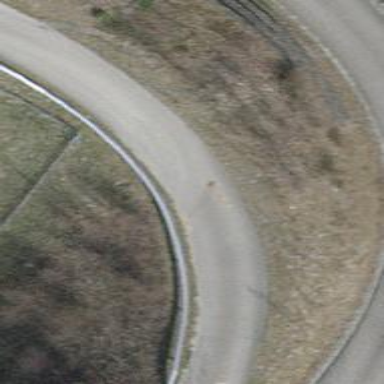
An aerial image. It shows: Track with grade 1 quality.